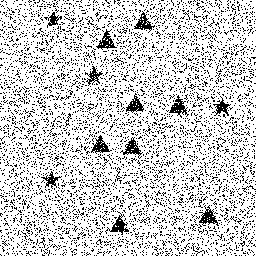
Squares: 0
Triangles: 8
Stars: 4
Total shapes: 12